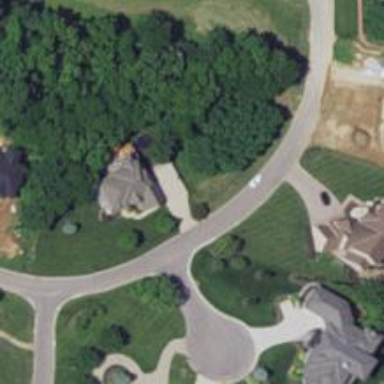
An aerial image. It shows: Driveway leading to service road.